Question: How long are items kept in the bin?
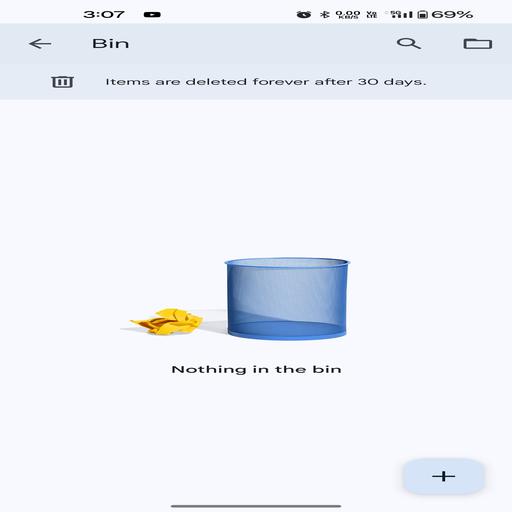
Answer: 30 days